Question: I have 5 '<div>' tags on my page.
1. container <div>
2. header <div>
3. left panel <div>
4. middle panel <div>
5. right panel <div>
The left panel, middle panel and the right panel '<div>' are placed side by side using 'CSS float left'. Now the problem comes when the fetched data is displayed in the middle panel '<div>' and its height starts increasing according to the amount of fetched data. Left panel '<div>' stays where it suppose to be but the right panel '<div>' changes its margin as shown in the figure.

This image explains the exact situation. Below is my CSS.
'''
*{
margin:0;
padding:0;
font-family:Arial, Helvetica, sans-serif;
}
.container{
margin:0 auto;
padding:0;
}
.header{
height:100px;
width:100%;
}
.left_panel{
width:130px;
float:left;
}
.middle_panel{
width:70%;
float:left;
}
.right_panel{
float:right;
width:130px;
}
'''
Please help me out with this. Thanks.
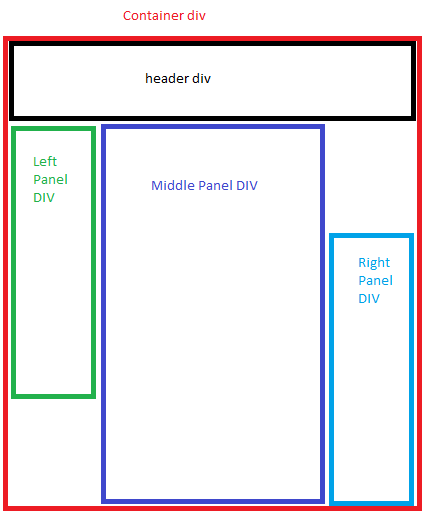
Answer: I think the issue is being caused because the combined width of your left, middle and right panels are exceeding the width of your page.
Try something like my fiddle where I have set the width of the left and right panels to 15% so under no circumstance will they exceed 100%
'''
.left_panel {
width:15%;
float:left;
background: yellow;
}
.middle_panel {
width:70%;
float:left;
background: blue;
}
.right_panel {
float:right;
width:15%;
background: pink;
}
'''
<URL>